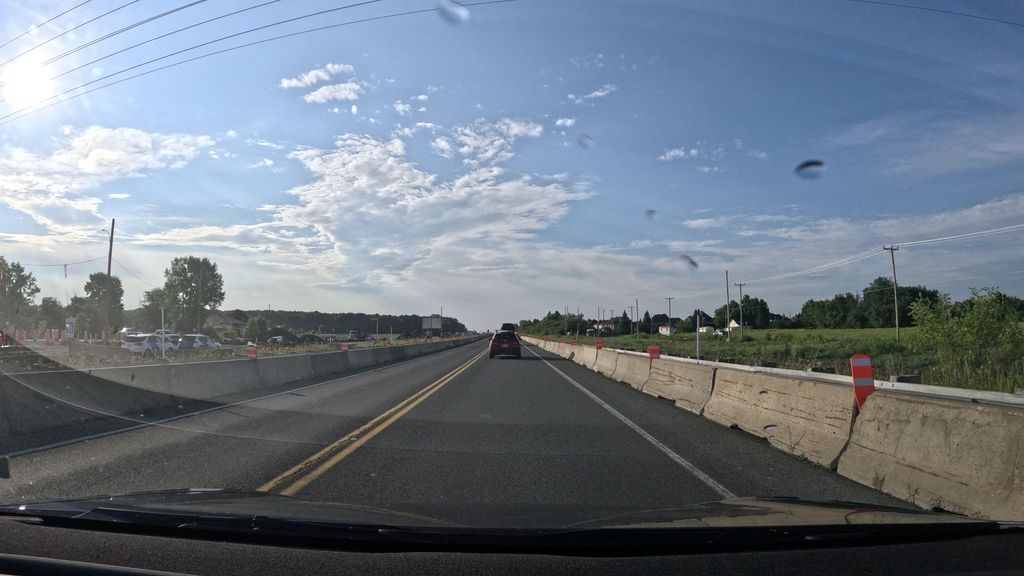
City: montreal